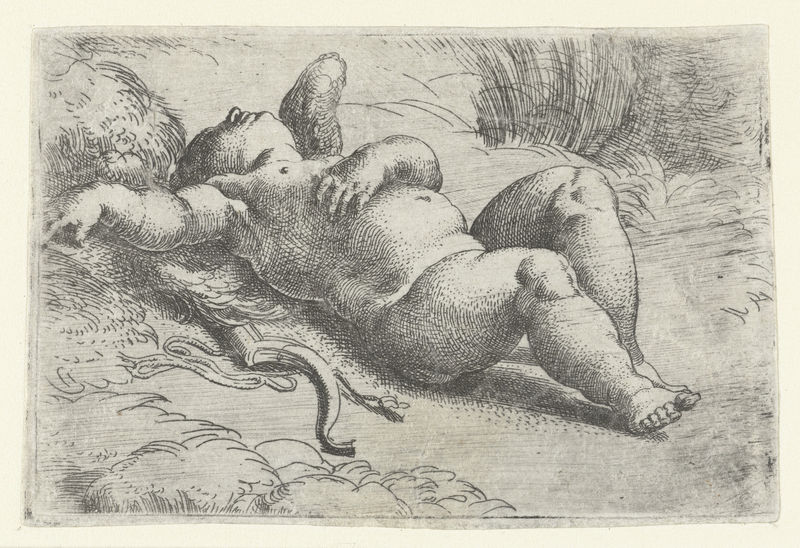
Titel: Slapende cupido
Künstler: Parmigianino
Standort: Amsterdam
Institution: Rijksmuseum
Schlagwörter: akt, flügel, mann, nackt, schlaf, vogel, brust, busen, frau, rücken, schwarz, stroh, zeichnung, gras, wiese, arm, arme, gesicht, mensch, tod, hals, hände, halme, boden, kind, kinn, engel, putte, füße, strand, liegen, schlafen, bogen, baby, dick, knie, liegend, schraffur, stich, schlange, eros, kupferstich, pfeil, knubbel, speck, armor, zwille, kkupferstich, boden gras